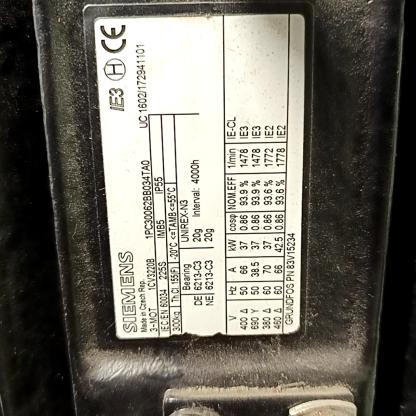
Klasa: tabliczka-znamionowa